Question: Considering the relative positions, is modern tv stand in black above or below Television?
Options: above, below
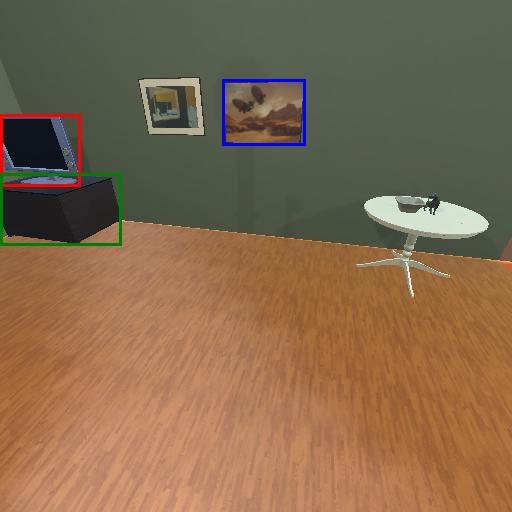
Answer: above